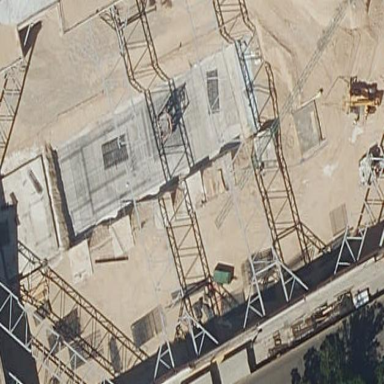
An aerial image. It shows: Part of building.